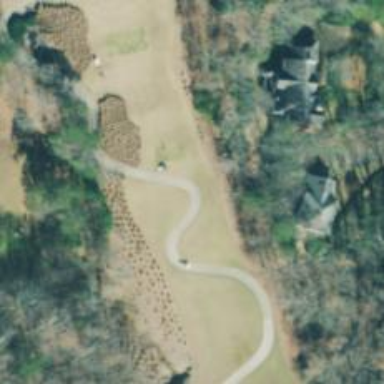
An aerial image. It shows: Path for golf carts.